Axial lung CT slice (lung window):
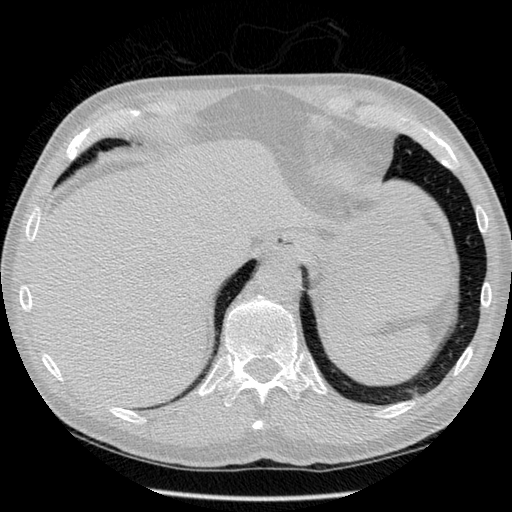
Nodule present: no